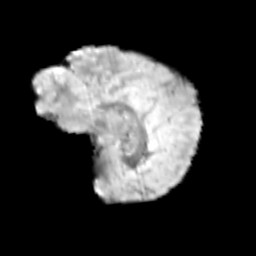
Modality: T2w
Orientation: sagittal
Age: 11
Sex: female
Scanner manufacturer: siemens
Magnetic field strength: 3 T
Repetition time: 3.8 s
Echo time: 0.07 s